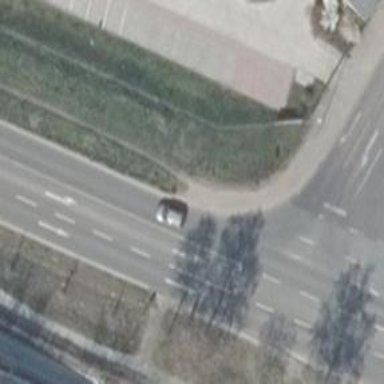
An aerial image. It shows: Unmarked road crossing.